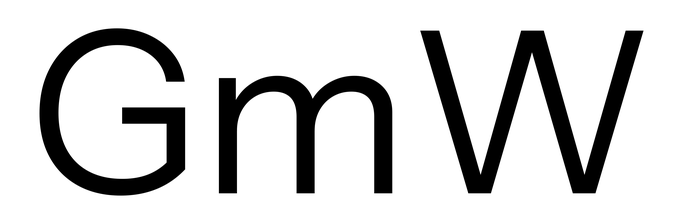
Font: InstrumentSans_Regular